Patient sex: M
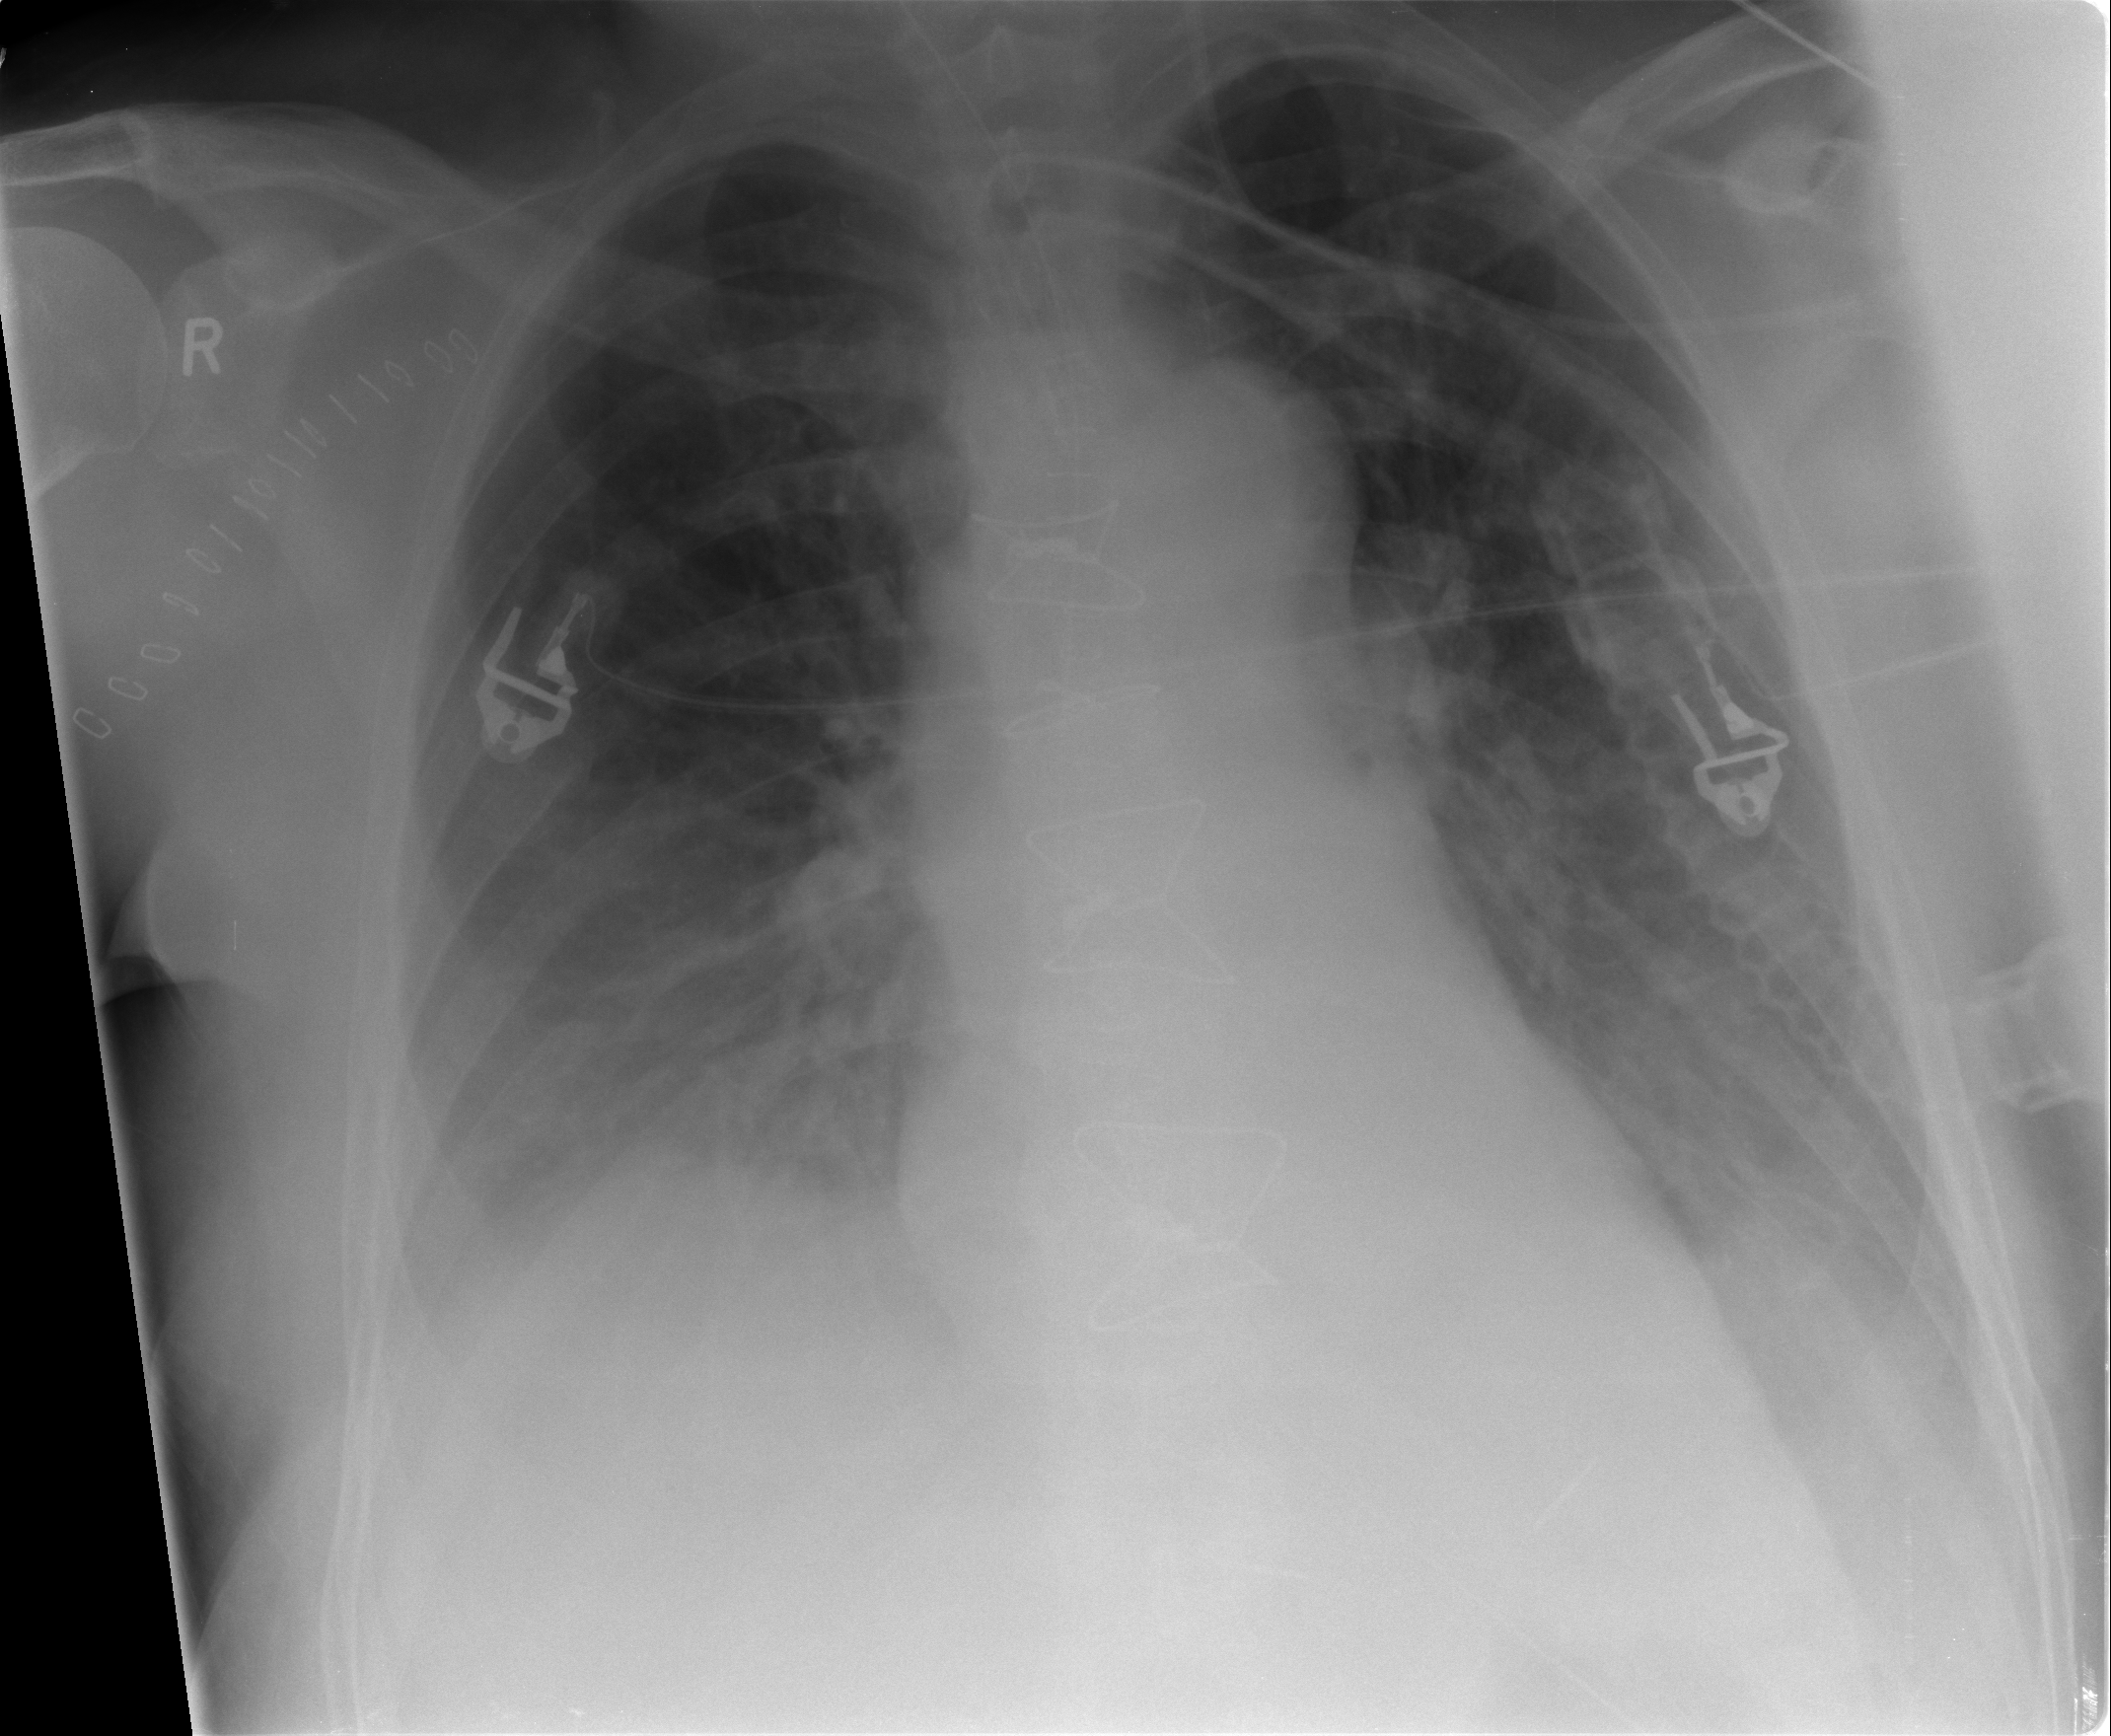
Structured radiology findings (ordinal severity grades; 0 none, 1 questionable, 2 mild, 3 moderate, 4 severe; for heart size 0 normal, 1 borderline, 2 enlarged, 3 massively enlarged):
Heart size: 0
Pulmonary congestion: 2
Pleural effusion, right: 2
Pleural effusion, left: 0
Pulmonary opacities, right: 0
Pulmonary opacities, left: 0
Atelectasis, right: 2
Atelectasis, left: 0